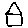
Label: house